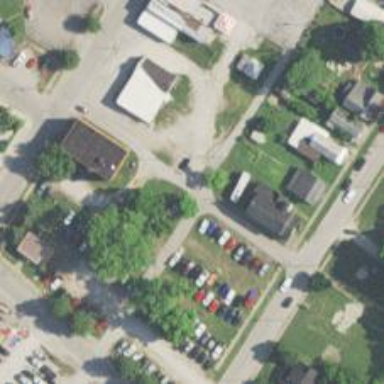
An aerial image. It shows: Alleyway designated as service road.